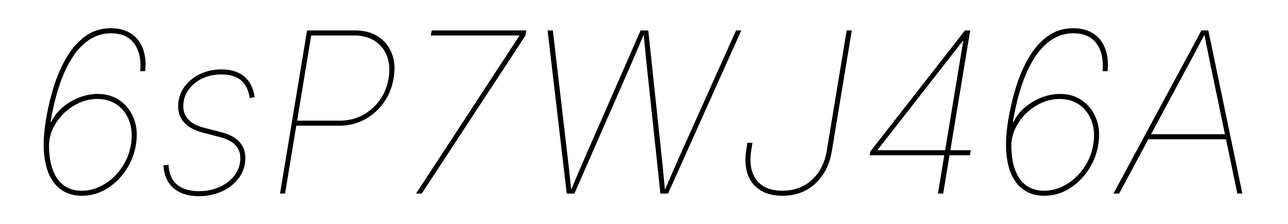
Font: Inter-Italic_Thin_Italic